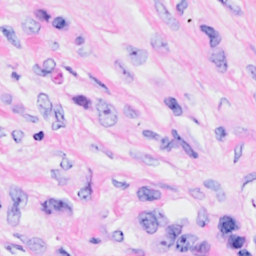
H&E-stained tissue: Breast